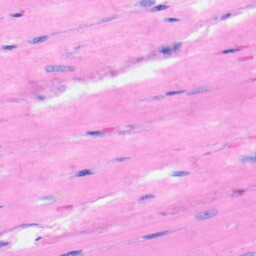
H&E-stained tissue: Heart